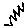
Label: zigzag